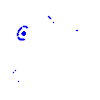
Particle: pion